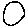
Label: circle